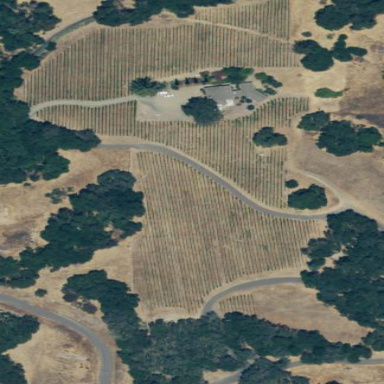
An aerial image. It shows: Vineyard growing wine grapes.